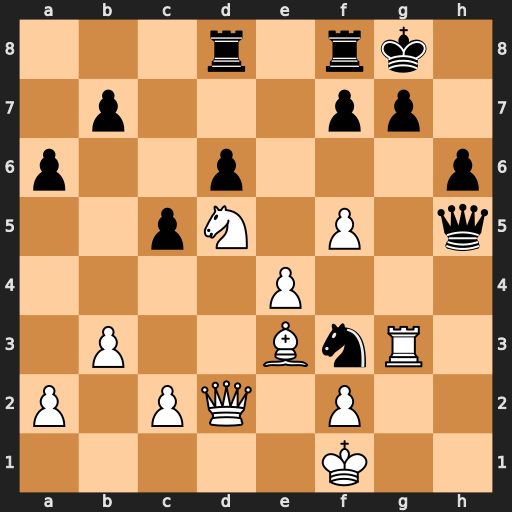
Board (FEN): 3r1rk1/1p3pp1/p2p3p/2pN1P1q/4P3/1P2BnR1/P1PQ1P2/5K2
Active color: w
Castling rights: -
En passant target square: -
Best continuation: Nf6+ Kh8 Nxh5 Nxd2+ Bxd2